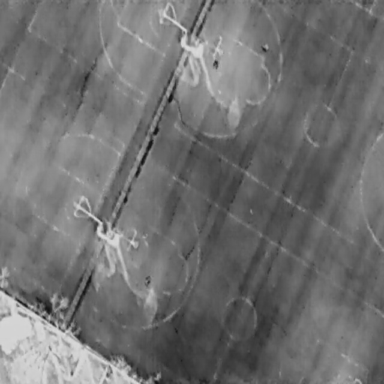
There are three People in the infrared image.